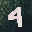
Label: 4